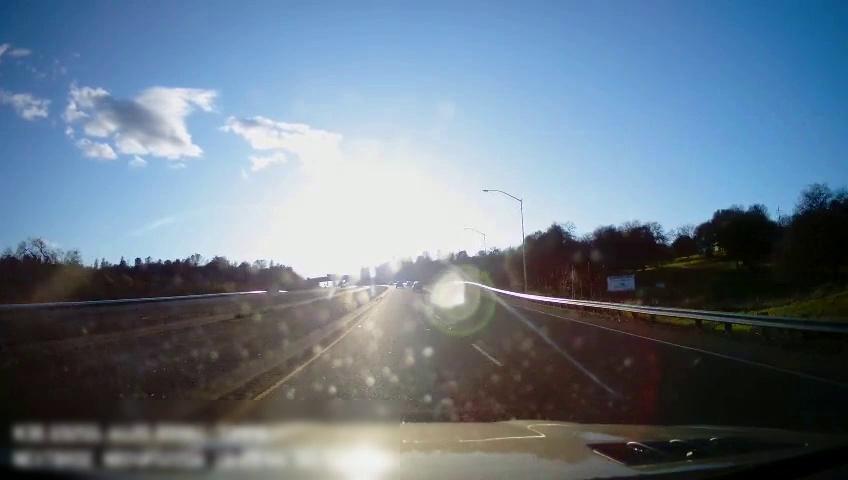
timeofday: Day
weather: Sunny
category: Drivable Space
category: Drivable Space
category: Vehicles | Car
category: Lanes | Current Lane
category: Lanes | Current Lane
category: Lanes | Alternate Lane
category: Traffic | Signs